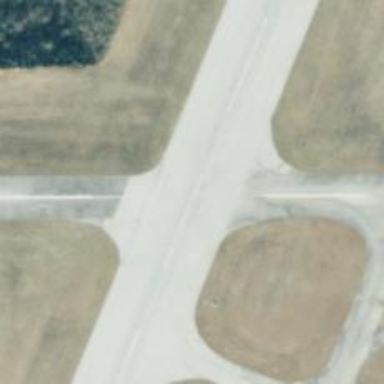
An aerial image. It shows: Runway at airport.